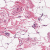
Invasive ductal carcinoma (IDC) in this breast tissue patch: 0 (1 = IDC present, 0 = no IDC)